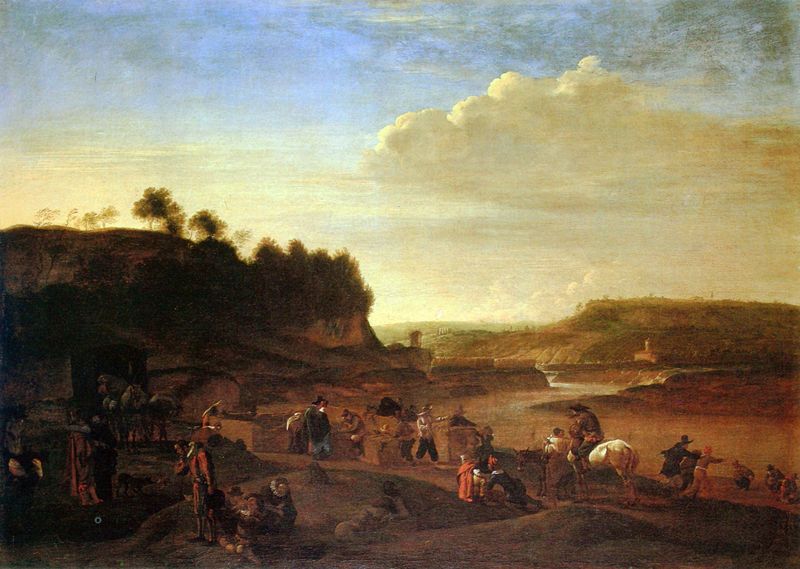
Titel: Aqua Acetosa
Künstler: Pieter van Laer
Standort: Rom
Institution: Galleria Nazionale d'Arte Antica, Palazzo Barberini
Schlagwörter: berg, blau, gemälde, himmel, schatten, weiß, wolken, bäume, fluss, gelb, grün, himmerl, landschaft, menschen, ocker, sand, ufer, braun, hell, hüte, licht, mund, männer, strasse, gebäude, haus, hund, rot, tiere, wolke, beige, öl, bach, ferne, hügel, sonnenaufgang, weite, wind, brücke, büsche, gewässer, sonne, land, gold, höhle, tal, wald, anhöhe, arbeit, kinder, pferd, pferde, reiter, turm, küste, italien, kisten, berge, sonnenuntergang, pause, kutsche, wagen, stimmung, burg, erdfarben, volk, rom, reise, flämisch, arkadien, räuber, gespann, reisende, tiber, horizontale, hochufer, blöcke, arkadisch, alibaba, italienische landschaft, sabinerberge, mann auf pferd, vordergrund hintergrund dichotomie